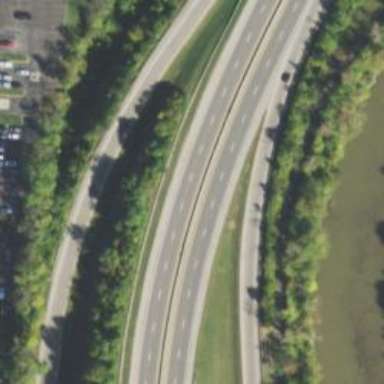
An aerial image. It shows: Motorway with embankment.